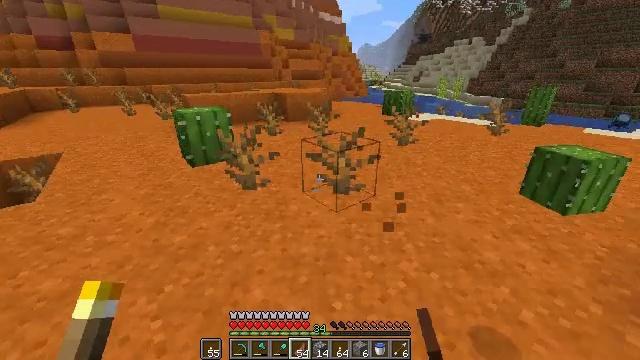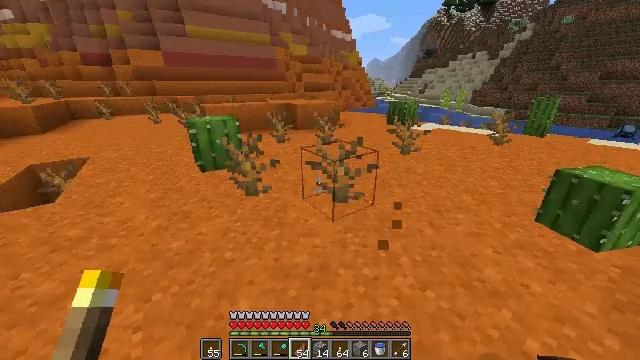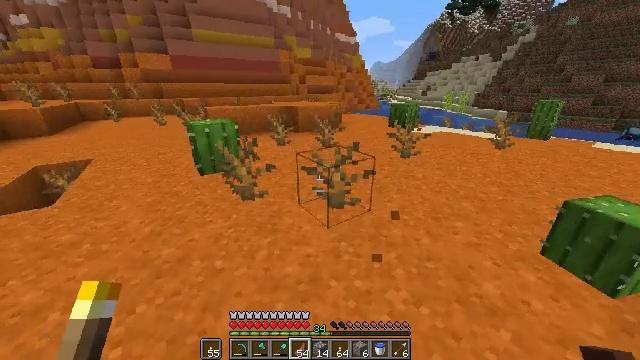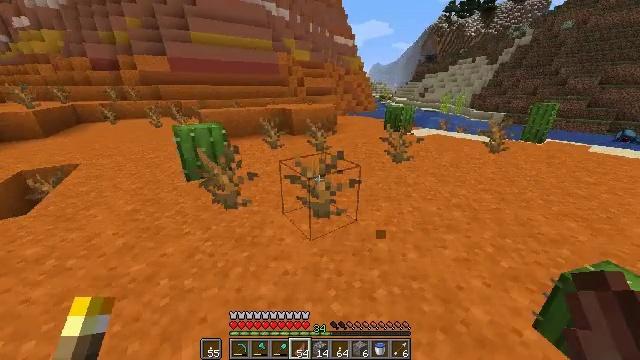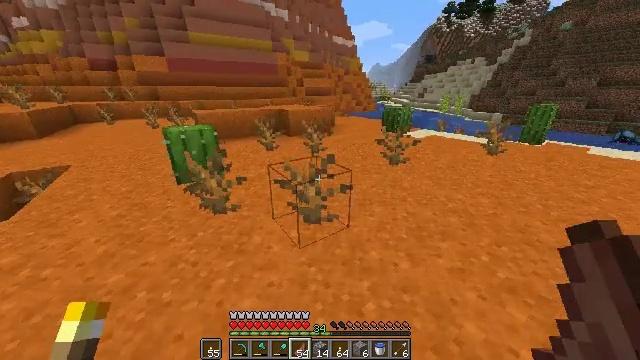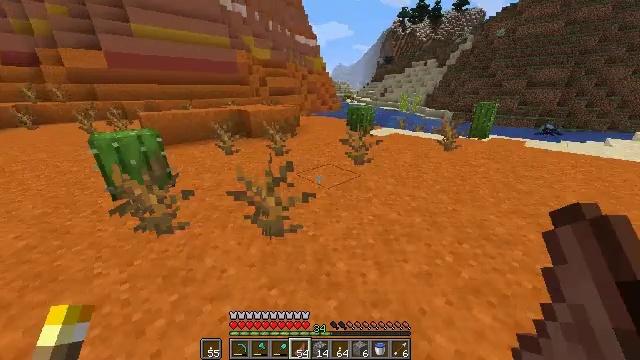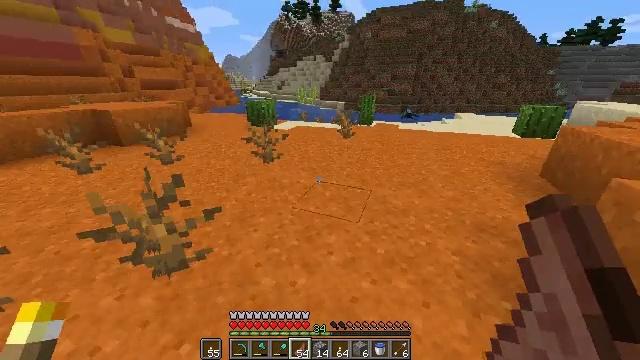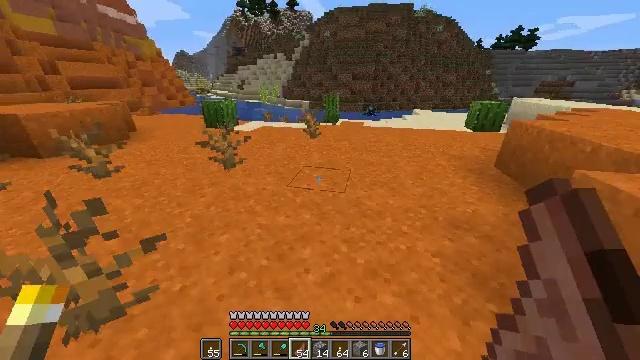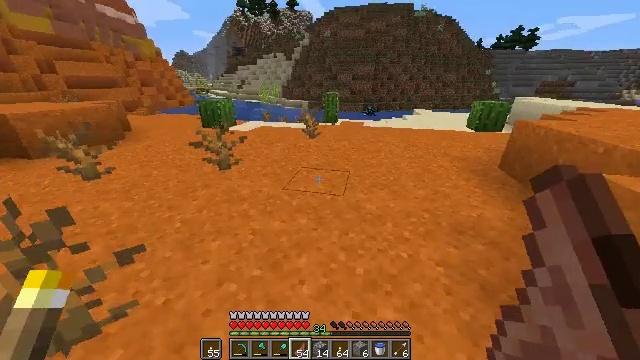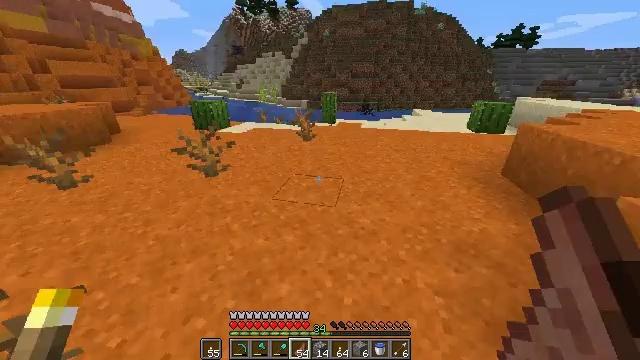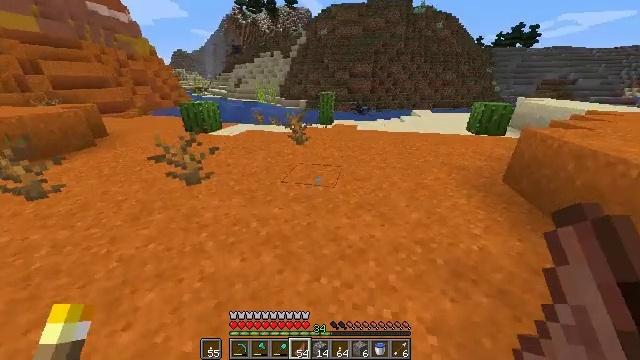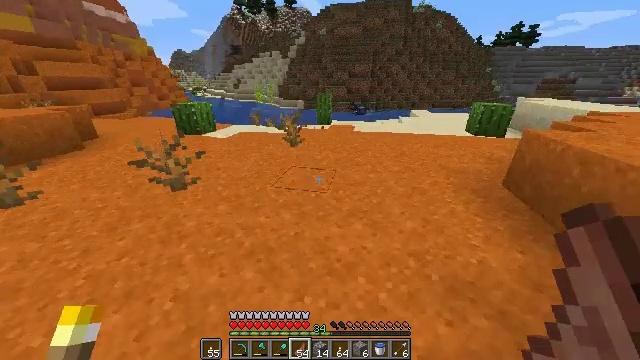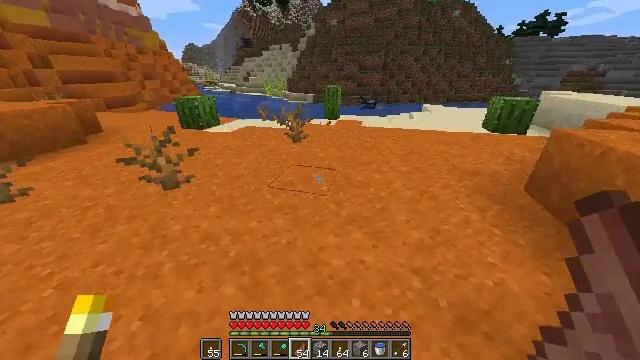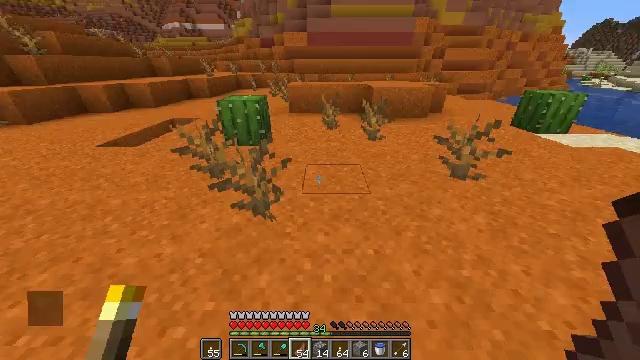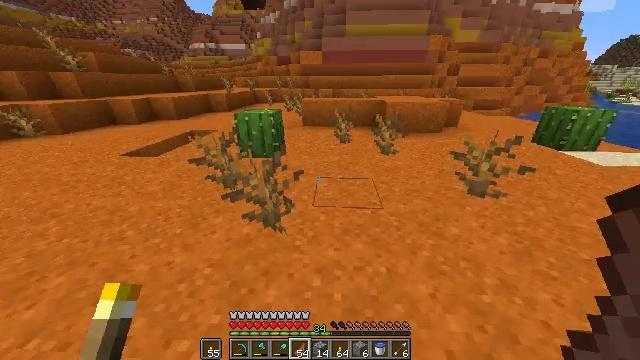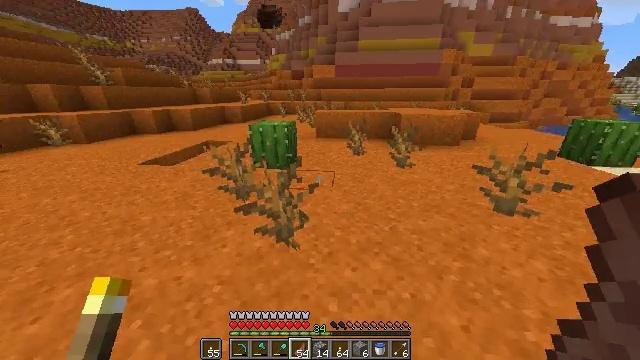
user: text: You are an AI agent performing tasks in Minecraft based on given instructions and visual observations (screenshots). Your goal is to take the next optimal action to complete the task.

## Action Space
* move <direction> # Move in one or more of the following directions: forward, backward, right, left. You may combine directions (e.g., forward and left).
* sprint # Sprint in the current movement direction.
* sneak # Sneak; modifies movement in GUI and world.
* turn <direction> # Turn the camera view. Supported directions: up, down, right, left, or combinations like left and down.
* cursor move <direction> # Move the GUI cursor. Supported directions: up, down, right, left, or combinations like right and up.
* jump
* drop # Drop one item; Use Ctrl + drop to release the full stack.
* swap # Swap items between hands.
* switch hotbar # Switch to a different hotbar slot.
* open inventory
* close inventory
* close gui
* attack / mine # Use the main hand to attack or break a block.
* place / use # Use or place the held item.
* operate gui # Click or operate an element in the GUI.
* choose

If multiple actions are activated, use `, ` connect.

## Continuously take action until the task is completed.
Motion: motion action
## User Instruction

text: Mine cactus from the desert.
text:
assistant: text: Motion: move forward and move right, sprint, turn left
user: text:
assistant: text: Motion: move forward and move right, sprint, turn left
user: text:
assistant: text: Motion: move forward and move right, sprint
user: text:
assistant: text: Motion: move forward, sprint
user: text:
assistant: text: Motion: move forward, sprint, turn right
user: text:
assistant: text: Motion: move forward, sprint, turn right and down
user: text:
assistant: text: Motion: move forward and move right, sprint, turn right
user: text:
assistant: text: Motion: move forward and move right, sprint
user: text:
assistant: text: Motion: move forward and move right, sprint
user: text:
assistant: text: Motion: move forward and move right, sprint
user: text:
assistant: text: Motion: move forward and move right, sprint
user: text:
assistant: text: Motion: move forward, sprint, turn left and down
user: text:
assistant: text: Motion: move forward and move left, sprint, turn left and down
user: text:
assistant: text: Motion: move forward and move left, sprint, turn left and up
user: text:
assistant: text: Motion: move forward and move left, sprint, turn left and up
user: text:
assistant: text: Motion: move forward and move left, sprint, turn left and up
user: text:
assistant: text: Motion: move forward and move left, sprint, turn left
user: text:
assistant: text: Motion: move forward and move left, sprint
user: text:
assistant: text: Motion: move forward, sprint
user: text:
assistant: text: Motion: move forward, sprint, turn left
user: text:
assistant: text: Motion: move forward, sprint, turn left
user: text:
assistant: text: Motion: no_op
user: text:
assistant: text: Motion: turn right
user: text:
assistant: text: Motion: turn right, attack / mine
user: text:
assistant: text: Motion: attack / mine
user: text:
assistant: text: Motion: attack / mine
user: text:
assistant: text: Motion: attack / mine
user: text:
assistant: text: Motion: turn left, attack / mine
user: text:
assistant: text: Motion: turn left, attack / mine
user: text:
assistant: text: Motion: attack / mine